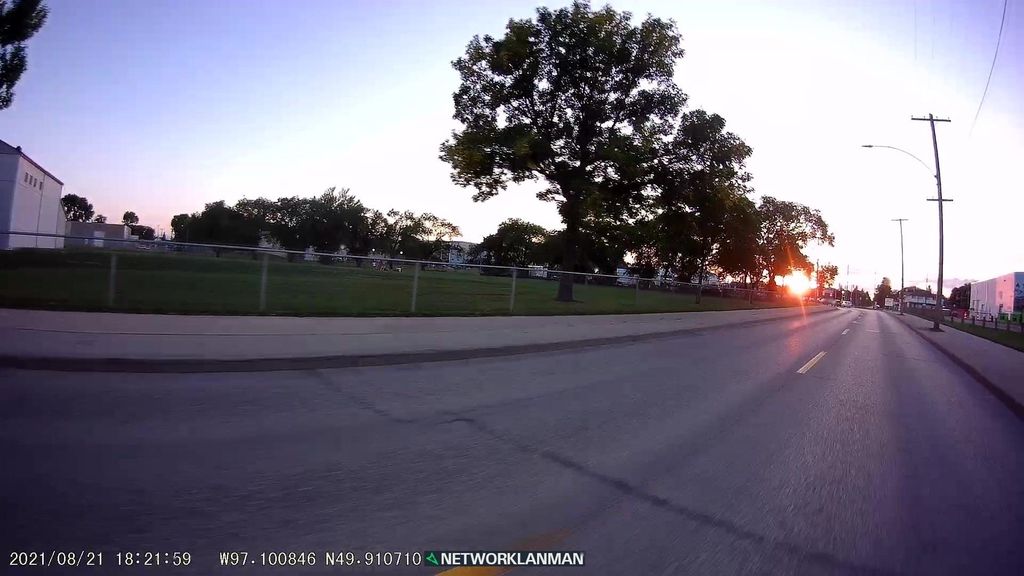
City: winnipeg